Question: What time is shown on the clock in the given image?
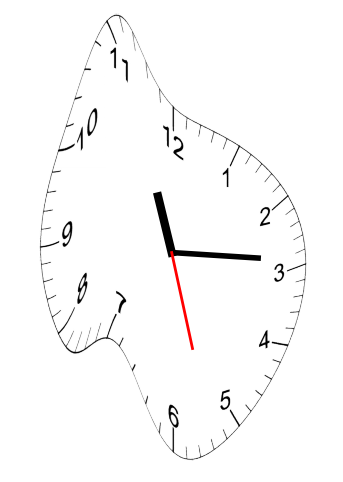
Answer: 11:14:27